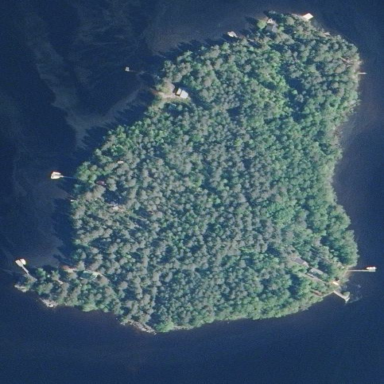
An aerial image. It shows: Islet.